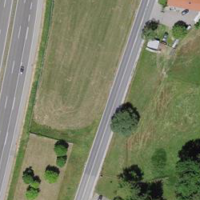
EUNIS habitat code: 57
Species observed at this site:
Allium ursinum